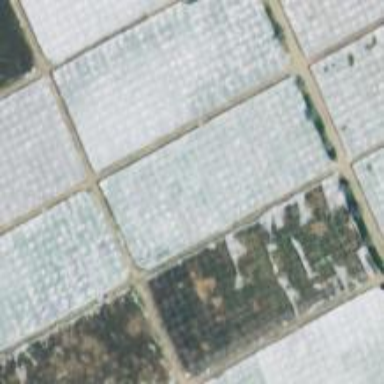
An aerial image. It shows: Greenhouse.